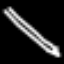
Label: pencil